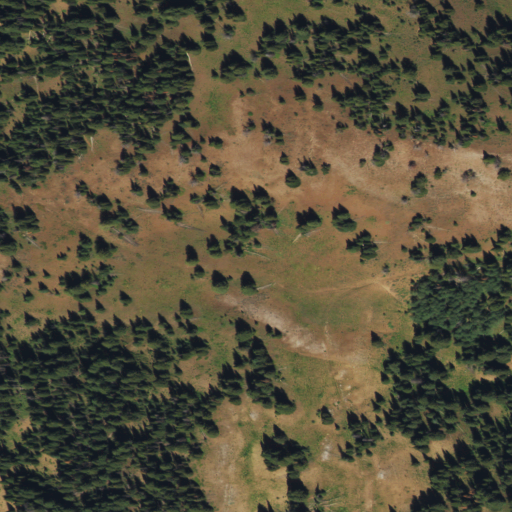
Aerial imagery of gap in Wyoming named Wagner Pass containing shrub and evergreen forest